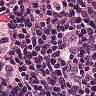
Metastatic tissue present: yes